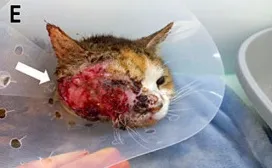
Facial inflammation before and after MSC transplantation, showing a decrease in facial inflammation (FeDESI scores). (E) At 10 days after the injection, the erythema and excoriation of the face worsened (arrow) (FeDESI score 20).
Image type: medical_photograph (skin_photograph)